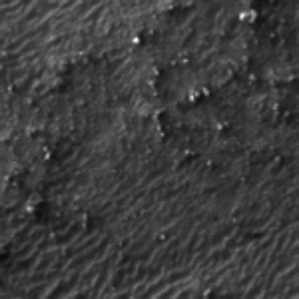
Label: frost